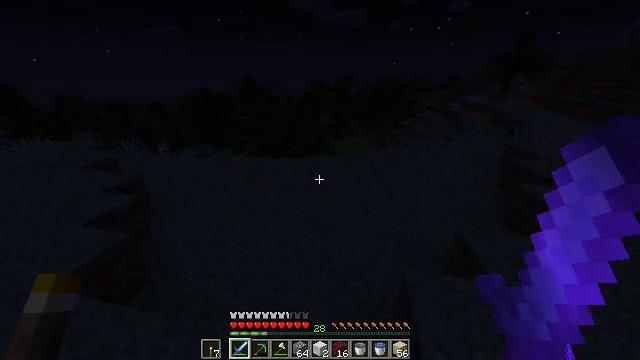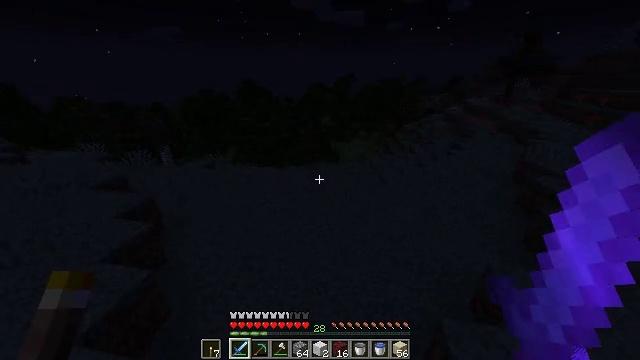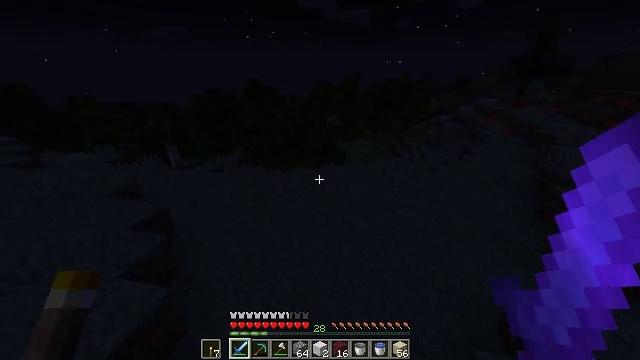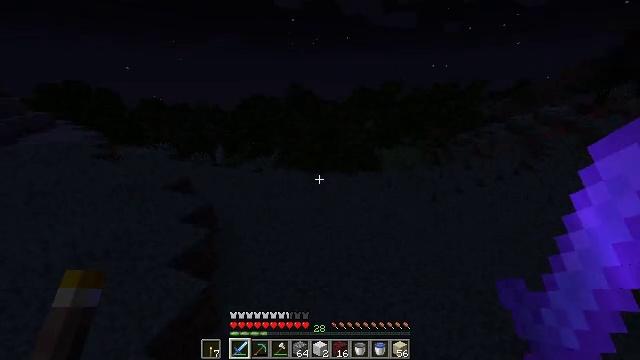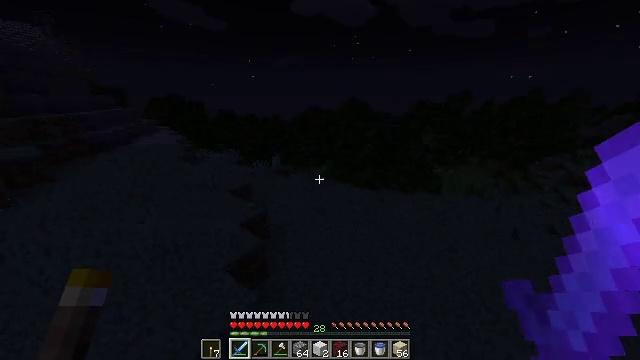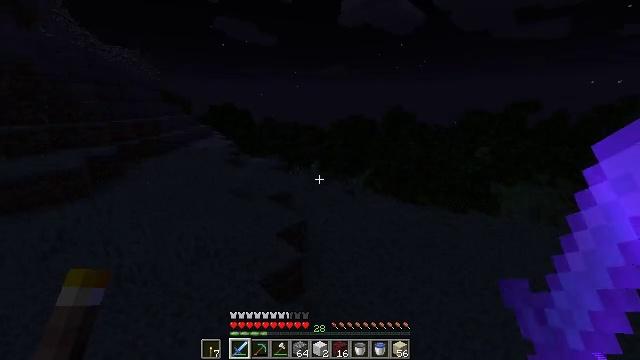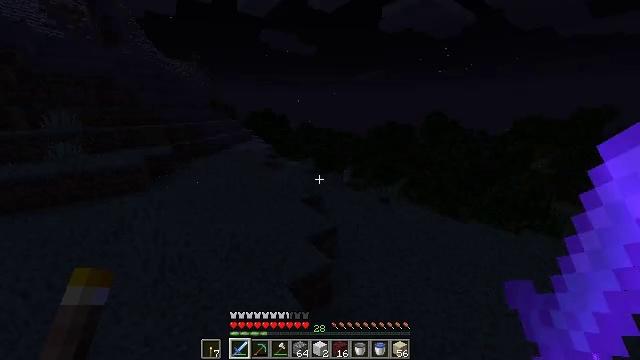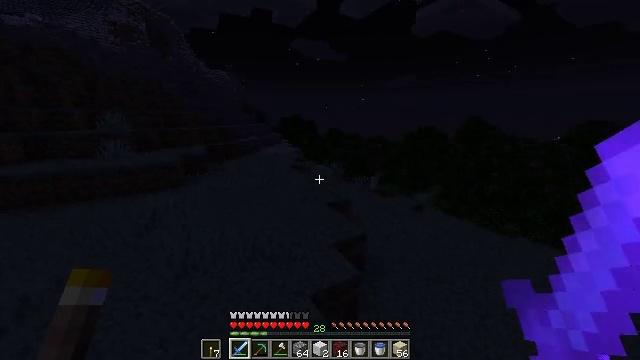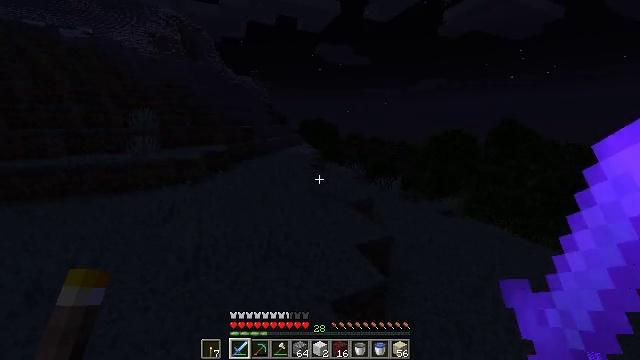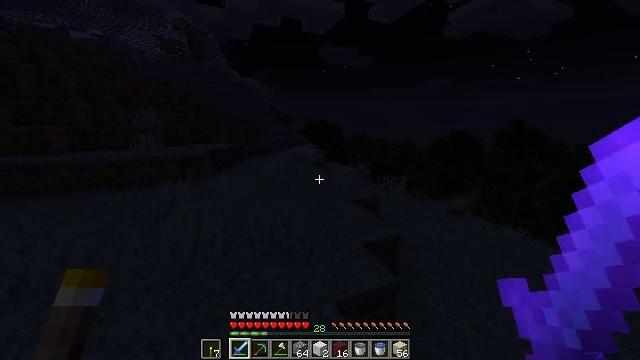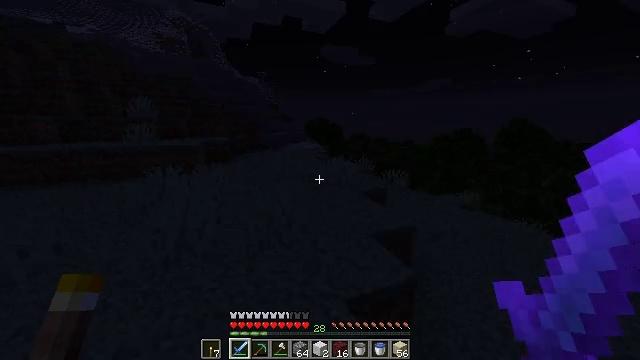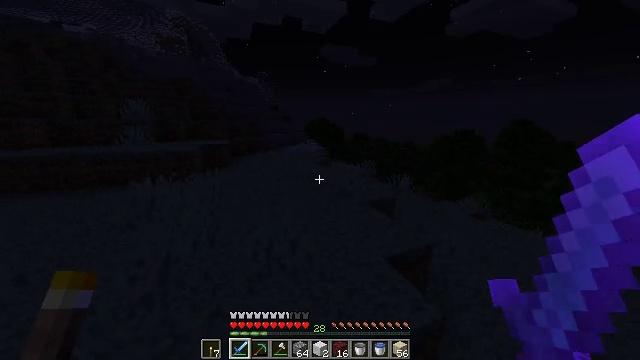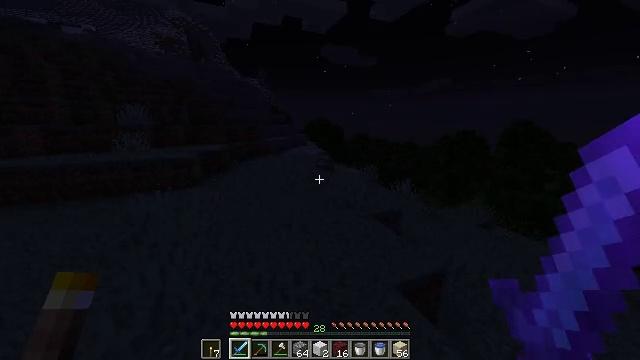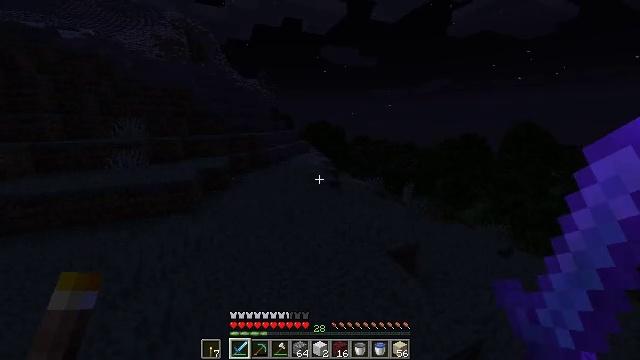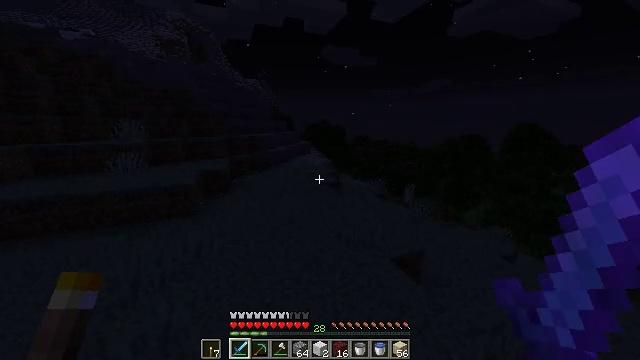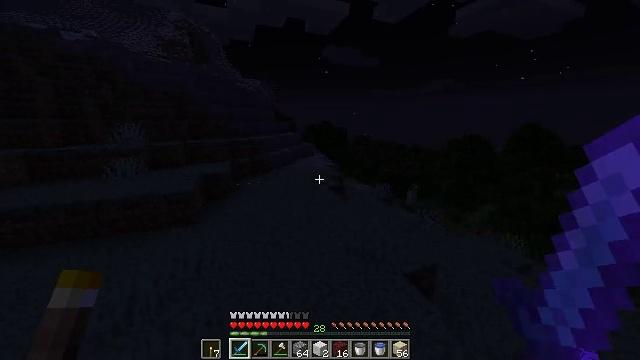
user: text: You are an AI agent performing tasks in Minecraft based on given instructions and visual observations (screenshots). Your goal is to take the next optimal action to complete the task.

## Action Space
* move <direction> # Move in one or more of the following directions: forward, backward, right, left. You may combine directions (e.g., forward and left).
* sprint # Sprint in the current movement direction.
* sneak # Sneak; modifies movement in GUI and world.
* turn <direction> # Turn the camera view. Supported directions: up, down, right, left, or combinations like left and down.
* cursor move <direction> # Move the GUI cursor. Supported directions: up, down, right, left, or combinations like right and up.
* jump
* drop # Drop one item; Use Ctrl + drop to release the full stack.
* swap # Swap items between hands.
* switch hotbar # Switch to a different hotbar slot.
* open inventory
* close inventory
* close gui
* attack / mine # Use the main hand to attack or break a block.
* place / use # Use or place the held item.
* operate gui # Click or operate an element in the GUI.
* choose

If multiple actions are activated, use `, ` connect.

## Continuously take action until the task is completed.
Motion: motion action
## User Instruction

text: Remove a mutton from the inventory.
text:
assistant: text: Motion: move forward and move left, sprint, jump
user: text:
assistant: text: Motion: move forward and move left, sprint, turn left, jump
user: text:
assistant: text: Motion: move forward and move left, sprint, turn left and up, jump
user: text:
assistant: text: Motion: move forward and move left, sprint, turn left and up, jump
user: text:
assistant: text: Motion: move forward and move left, sprint, turn left and up, jump
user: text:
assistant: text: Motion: move forward and move left, sprint, turn left and up, jump
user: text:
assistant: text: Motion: move forward and move left, sprint, turn left and up, jump
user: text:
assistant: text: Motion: move forward and move left, sprint, turn left and up, jump
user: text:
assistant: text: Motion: move forward and move left, sprint, turn left, jump
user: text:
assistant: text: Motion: move forward and move left, sprint, jump
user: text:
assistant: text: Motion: move forward and move left, sprint, jump
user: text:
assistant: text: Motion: move forward and move left, sprint, jump
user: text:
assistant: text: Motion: move forward and move left, sprint, jump
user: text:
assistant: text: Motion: move forward and move left, sprint, jump
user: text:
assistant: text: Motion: move forward and move left, sprint, jump
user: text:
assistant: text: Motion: move forward, sprint, turn left, jump
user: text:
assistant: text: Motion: move forward, sprint, turn left, jump
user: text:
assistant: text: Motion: move forward, sprint, turn left and up, jump
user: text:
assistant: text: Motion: move forward, sprint, jump
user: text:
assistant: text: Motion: move forward, sprint, jump
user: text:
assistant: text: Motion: move forward, sprint, turn up, jump
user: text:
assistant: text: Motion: move forward, sprint, jump
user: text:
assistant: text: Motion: move forward, sprint, jump
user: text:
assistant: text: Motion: move forward, sprint, jump
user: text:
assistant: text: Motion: move forward, sprint, jump
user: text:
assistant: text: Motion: move forward, sprint, jump
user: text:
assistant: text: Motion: move forward, sprint, jump
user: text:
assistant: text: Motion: move forward, sprint, jump
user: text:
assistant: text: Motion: move forward, sprint, jump
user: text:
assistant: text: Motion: move forward and move right, sprint, jump